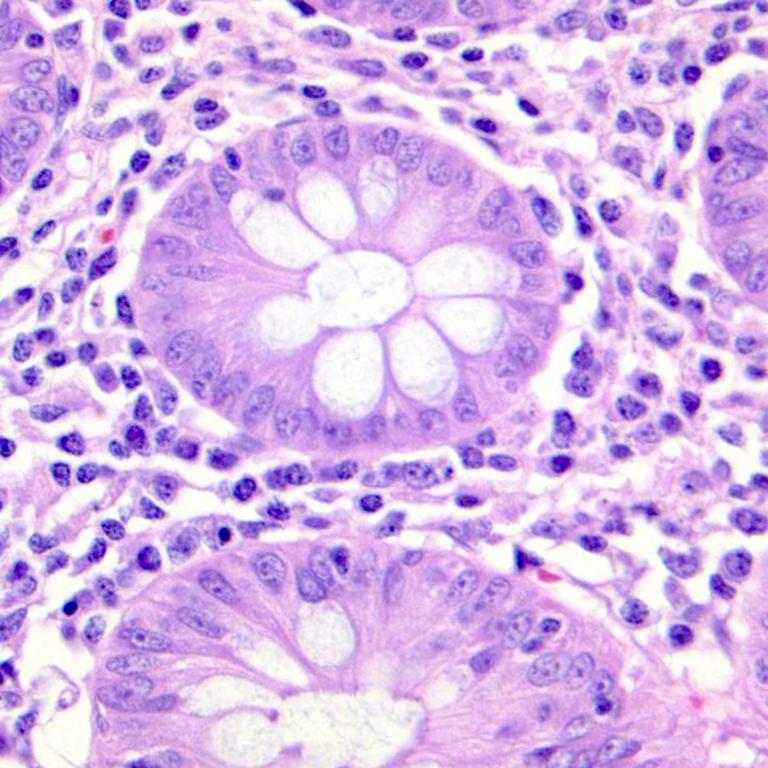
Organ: colon
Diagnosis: benign